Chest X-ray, AP view. Patient: 66 years old, sex F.
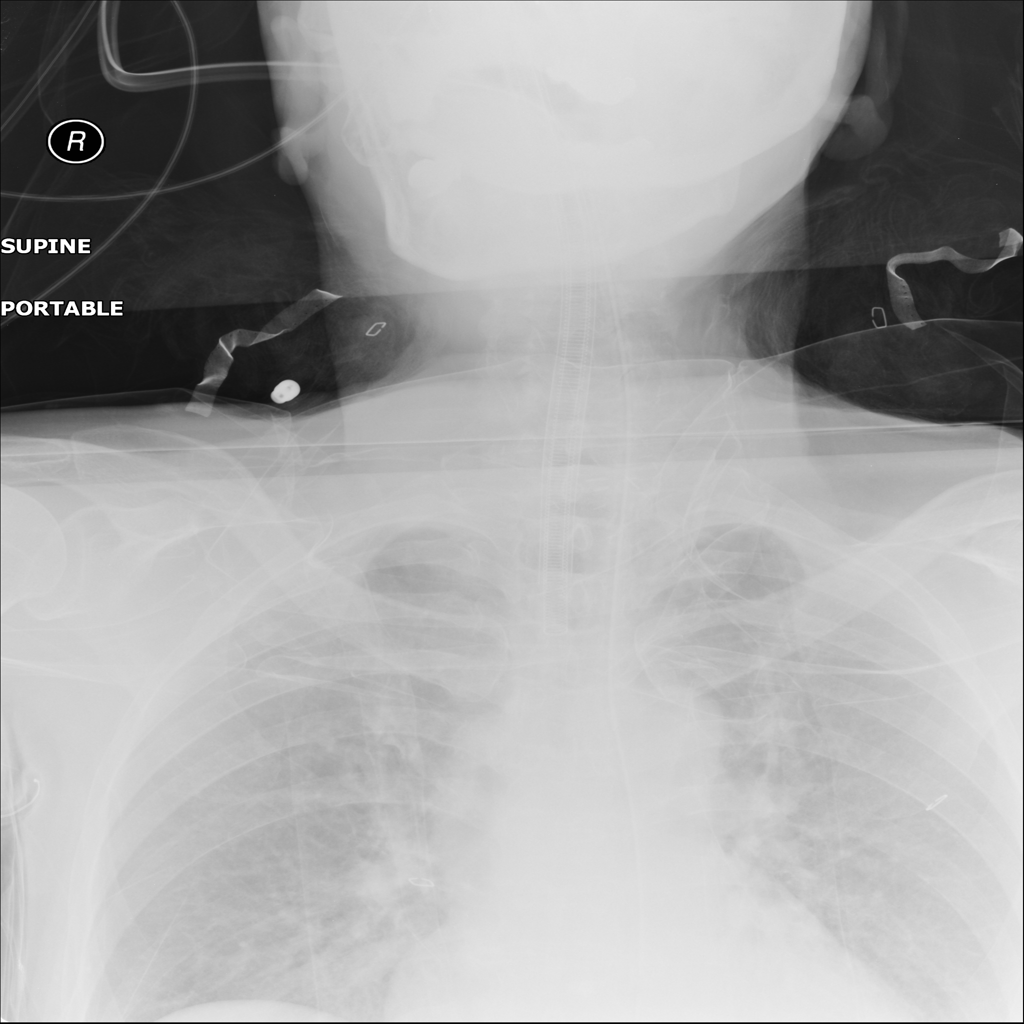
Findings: No Finding